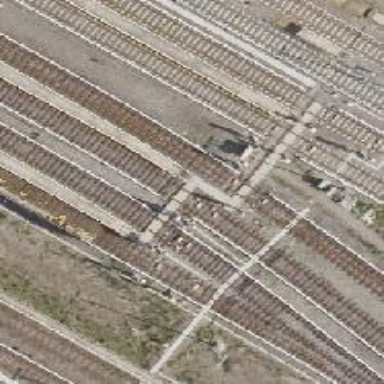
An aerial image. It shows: Yard area with electrified bottom rail.